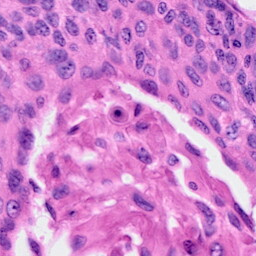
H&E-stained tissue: Cervix